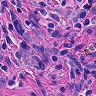
Metastatic tissue present: yes